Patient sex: F
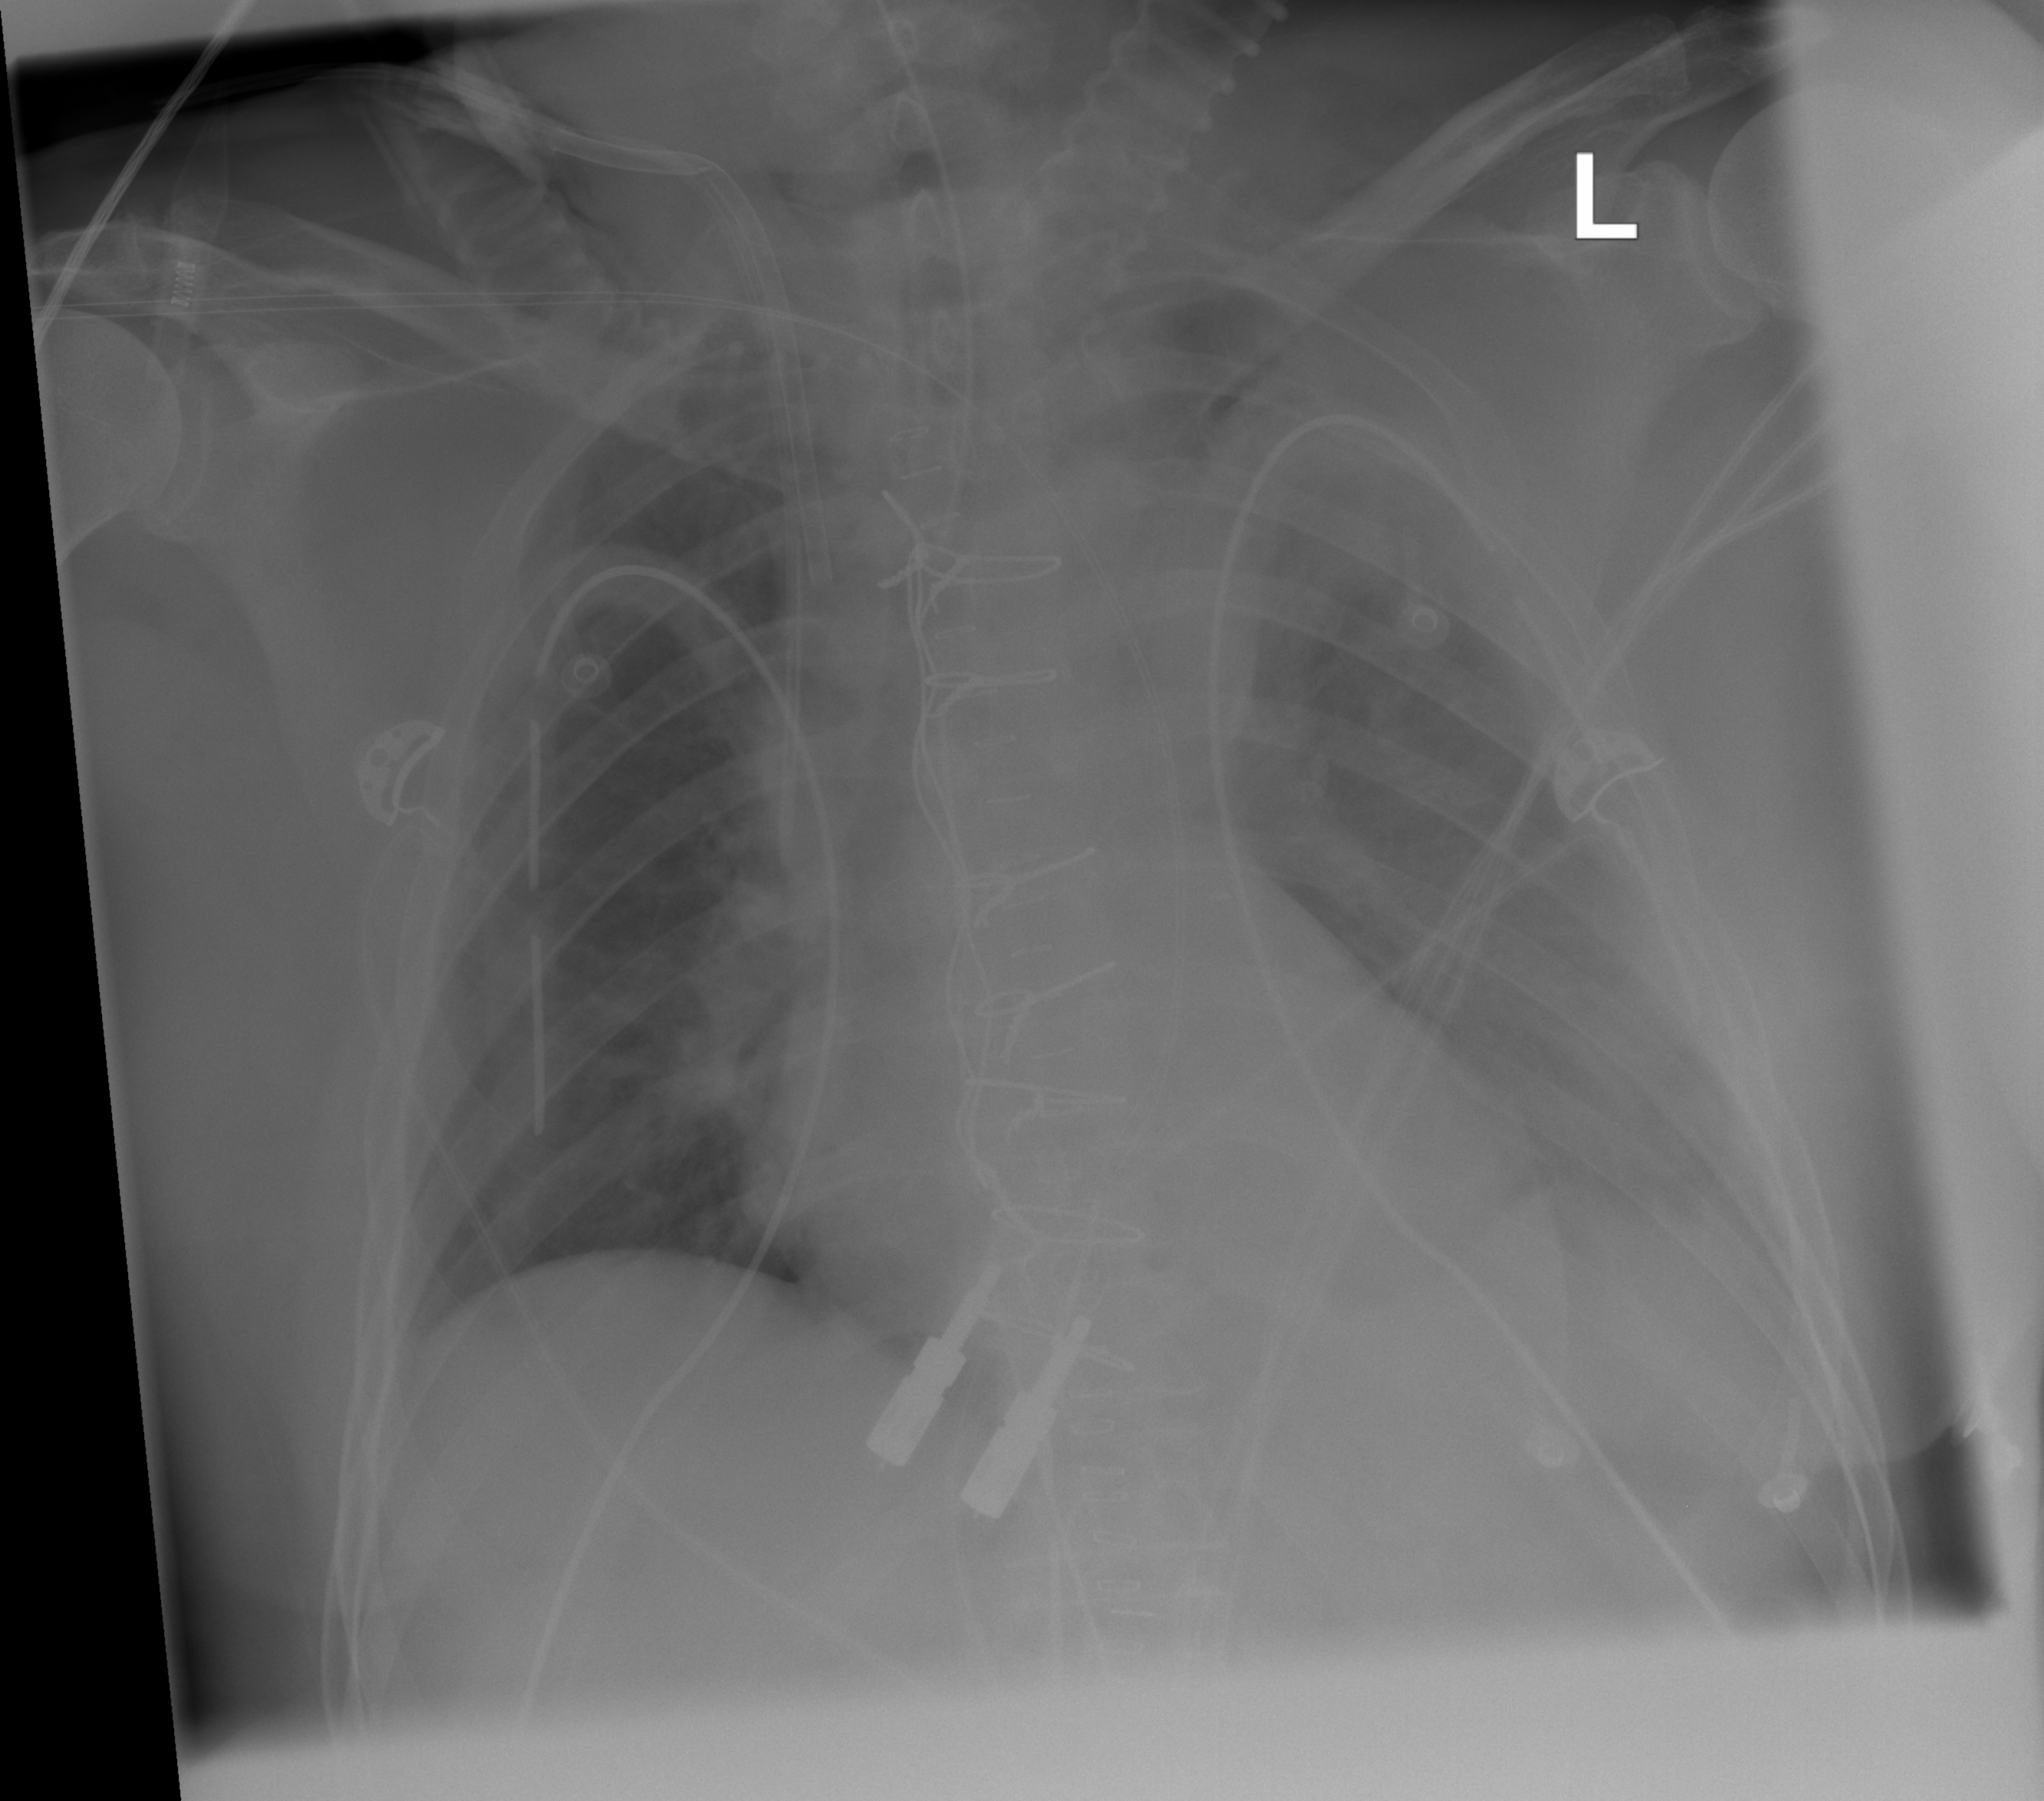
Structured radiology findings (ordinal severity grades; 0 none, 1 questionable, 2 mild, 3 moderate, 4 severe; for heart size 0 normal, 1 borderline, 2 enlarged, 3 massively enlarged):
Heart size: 1
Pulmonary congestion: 0
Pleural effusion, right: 0
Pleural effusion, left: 2
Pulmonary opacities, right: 0
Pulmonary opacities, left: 0
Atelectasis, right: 0
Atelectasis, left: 2